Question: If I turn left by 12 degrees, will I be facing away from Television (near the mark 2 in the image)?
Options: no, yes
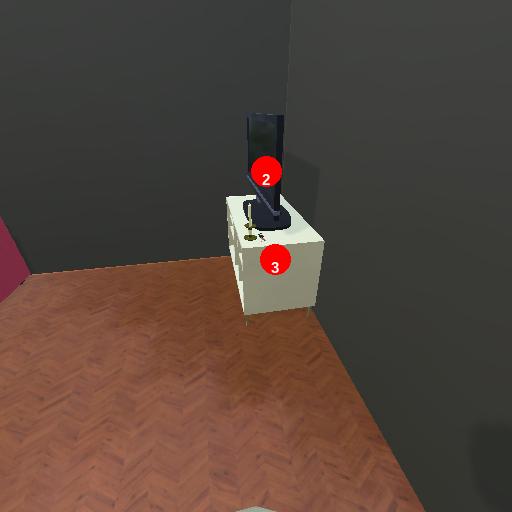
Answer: no